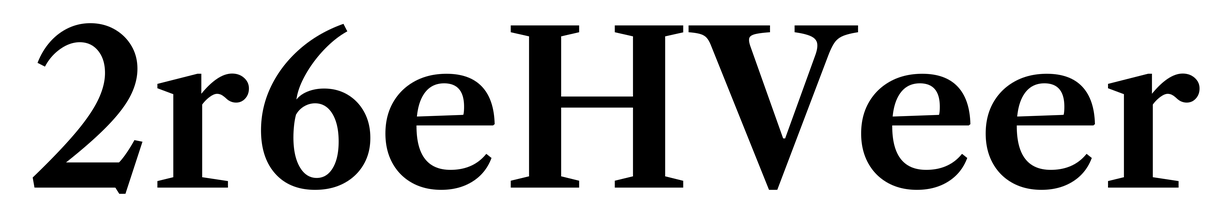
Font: LibreCaslonText_SemiBold